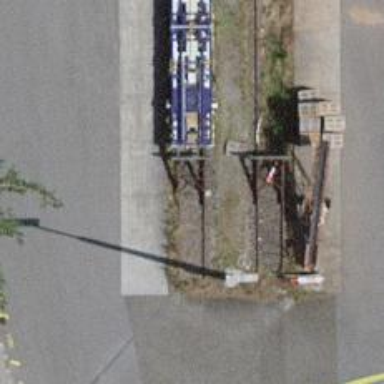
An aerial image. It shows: Railway buffer stop.